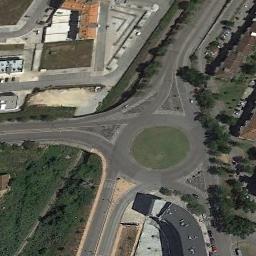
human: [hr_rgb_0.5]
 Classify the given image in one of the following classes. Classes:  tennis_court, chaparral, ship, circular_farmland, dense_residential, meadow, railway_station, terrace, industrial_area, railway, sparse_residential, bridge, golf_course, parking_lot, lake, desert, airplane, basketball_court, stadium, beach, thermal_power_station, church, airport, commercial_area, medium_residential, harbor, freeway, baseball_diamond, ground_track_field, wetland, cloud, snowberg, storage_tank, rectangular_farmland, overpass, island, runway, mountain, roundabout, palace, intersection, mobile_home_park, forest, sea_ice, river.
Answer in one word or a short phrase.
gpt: roundabout